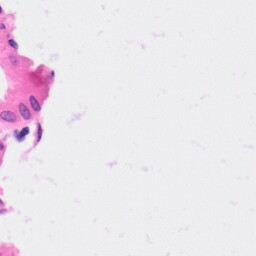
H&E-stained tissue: Kidney